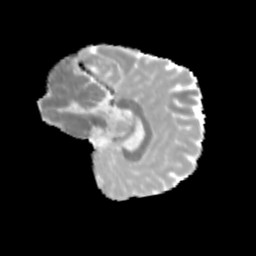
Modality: MD
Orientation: sagittal
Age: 11
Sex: male
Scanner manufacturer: siemens
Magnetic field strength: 3 T
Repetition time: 3.8 s
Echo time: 0.07 s